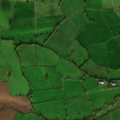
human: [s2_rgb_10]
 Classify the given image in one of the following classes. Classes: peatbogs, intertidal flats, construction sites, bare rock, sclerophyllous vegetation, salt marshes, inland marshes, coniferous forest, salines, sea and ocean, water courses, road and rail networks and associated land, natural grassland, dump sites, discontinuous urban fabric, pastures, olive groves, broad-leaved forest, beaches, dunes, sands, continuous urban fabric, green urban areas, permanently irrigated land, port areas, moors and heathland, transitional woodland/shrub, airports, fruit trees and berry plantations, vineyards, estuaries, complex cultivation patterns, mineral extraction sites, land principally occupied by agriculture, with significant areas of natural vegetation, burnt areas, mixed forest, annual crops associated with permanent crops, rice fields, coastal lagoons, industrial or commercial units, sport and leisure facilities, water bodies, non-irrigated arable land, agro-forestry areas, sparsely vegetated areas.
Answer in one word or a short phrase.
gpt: non-irrigated arable land, pastures